Question: I managed to insert crew for my movie - now I want to do it the right way. Entities (abbreviated):
'''
@Entity
@Table(name = "movies")
public class Movie implements Serializable {
@Id
@GeneratedValue(strategy = GenerationType.IDENTITY)
private int idmovie;
// bi-directional many-to-one association to MoviesHasCrew
@OneToMany(mappedBy = "movy", cascade = CascadeType.PERSIST)
private List<MoviesHasCrew> moviesHasCrews;
}
@Entity
@Table(name = "movies_has_crew")
public class MoviesHasCrew implements Serializable {
@EmbeddedId
@GeneratedValue(strategy = GenerationType.IDENTITY)
private MoviesHasCrewPK id;
// bi-directional many-to-one association to Crew
@ManyToOne
@JoinColumn(name = "crew_idcrew", columnDefinition = "idcrew")
@MapsId("crewIdcrew")
private Crew crew;
// bi-directional many-to-one association to Movy
@ManyToOne
@JoinColumn(name = "movies_idmovie")
@MapsId("moviesIdmovie")
private Movie movy;
// bi-directional many-to-one association to Role
@ManyToOne
@JoinColumn(name = "roles_idrole")
@MapsId("rolesIdrole")
private Role role;
}
@Entity
@Table(name = "crew")
public class Crew implements Serializable {
@Id
@GeneratedValue(strategy = GenerationType.IDENTITY)
private int idcrew;
// bi-directional many-to-one association to MoviesHasCrew
@OneToMany(mappedBy = "crew", cascade = CascadeType.PERSIST)
private List<MoviesHasCrew> moviesHasCrews;
}
'''
Sorry for 'movy' and 'crews' that's the tools (and qualifies for a bug report)
Controller and form:
'''
@ManagedBean
@ViewScoped
public class MovieController implements Serializable {
@EJB
private MovieService service;
private Crew crewMember;
private Movie movie;
public String addCrewMember() {
if (movie.getIdmovie() == 0) {
movie = (Movie) FacesContext.getCurrentInstance()
.getExternalContext()
.getSessionMap().get("movie");
}
service.addCrew(movie, crewMember);
return null;
}
}
<h:form id="movie_add_crew_form" rendered="#{sessionScope.movie != null}">
<h:panelGrid columns="2">
<h:selectOneListbox id="crewMember" redisplay="true" size="8"
value="#{movieController.crewMember}"
converter="#{movieController$CrewConverter}">
<f:selectItems value="#{movieController.allCrew}" var="entry"
itemValue="#{entry}" itemLabel="#{entry.name}" />
<f:ajax event="blur" render="crewMemberMessage" />
</h:selectOneListbox>
<h:message id="crewMemberMessage" for="crewMember" />
</h:panelGrid>
<h:commandButton value="Add" action="#{movieController.addCrewMember}">
<f:ajax execute="@form" render="@form :movie_crew" />
</h:commandButton></h:form>
'''
And finally the service:
'''
@Stateless
public class MovieService {
@PersistenceContext
private EntityManager em;
public void addCrew(Movie m, Crew w) {
MoviesHasCrew moviesHasCrew = new MoviesHasCrew();
moviesHasCrew.setCrew(w);
moviesHasCrew.setMovy(m);
moviesHasCrew.setRole(Role.DEFAUT_ROLE);
em.persist(moviesHasCrew);
m.addMoviesHasCrew(moviesHasCrew); // (1)
em.merge(m); // noop
}
}
'''
: I want to have the Crew and Movie entities' fields 'moviesHasCrews' updated on persisting the 'MoviesHasCrew' entity (ie drop 'm.addMoviesHasCrew(moviesHasCrew); em.merge(m);') but my cascade annotations do not seem to do it. Should I do it the other way round ? That is add to 'moviesHasCrews' in movies and merge/perist Movie and have the 'MoviesHasCrew' updated - this I <URL> needs hibernate but I work with generic JPA - is it still not doable in vanilla JPA ?
: a rundown of how this should be done would be appreciated (for instance should I add 'fetch=Lazy' (in 'Movie' and 'Crew') '@Transient' to the 'moviesHasCrews' fields ?). Is '@MapsId("moviesIdmovie")' etc needed in the join table entity ? Is this the most minimal/elegant way of doing it ?
The schema:

References:
- <URL>
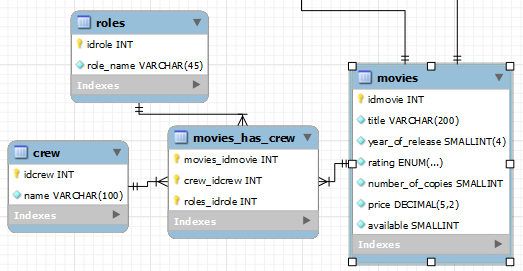
Answer: The problem is that JPA does not maintain both sides of bidirectional relationships for you. This is much more apparent when you use a JPA provider that has a second level cache. The reason it is apparent is that when you set the owning side of a relationship - in this case call moviesHasCrew.setCrew(w) and then em.flush()- this causes the database FK to be updated. But if you immediately check your object model, you will see that the Crew member referenced does not have a corresponding moviesHasCrew instance in its collection. JPA doesn't manage your references and set them for you, so it is out of sync with what is in the database.
This should be expected in the same EntityManager. When a second level cache is involved though, every time you query for that Crew instance, it will return the cached copy that is now stale.
The only way to have the collection updated is cause the Crew instance to be reloaded from the database. This can be done by clearing the cache, or by forcing a refresh.
The better alternative is to maintain both sides of bidirectional relationship and keep them in sync with each other. In the code case you have, this means calling:
'''
public void addCrew(Movie m, Crew w) {
MoviesHasCrew moviesHasCrew = new MoviesHasCrew();
moviesHasCrew.setCrew(w);
w.addMoviesHasCrew(moviesHasCrew);
moviesHasCrew.setMovy(m);
m.addMoviesHasCrew(moviesHasCrew); // (1)
moviesHasCrew.setRole(Role.DEFAUT_ROLE);
em.persist(moviesHasCrew);
em.merge(m); // noop unless it is detached
em.merge(w); // noop unless it is detached
}
'''
The merge is required if they are detached instances, as the change to the collections needs to be put into the EntityManager so it can be merged into the cache.
If these merges are something you want to avoid, you can rely on the moviesHasCrew->Movies and moviesHasCrew->Crew relationships to handle it for you by setting the CascadeType.MERGE option on those relationship, and then use em.merge(moviesHasCrew); instead of the 3 em calls. Merging moviesHasCrew will cause it to be inserted into the database the same as persist would, but the merge will cascade over all referenced entities with relationships marked CascadeType.MERGE - so the referenced Crew and Movie will also get merged.